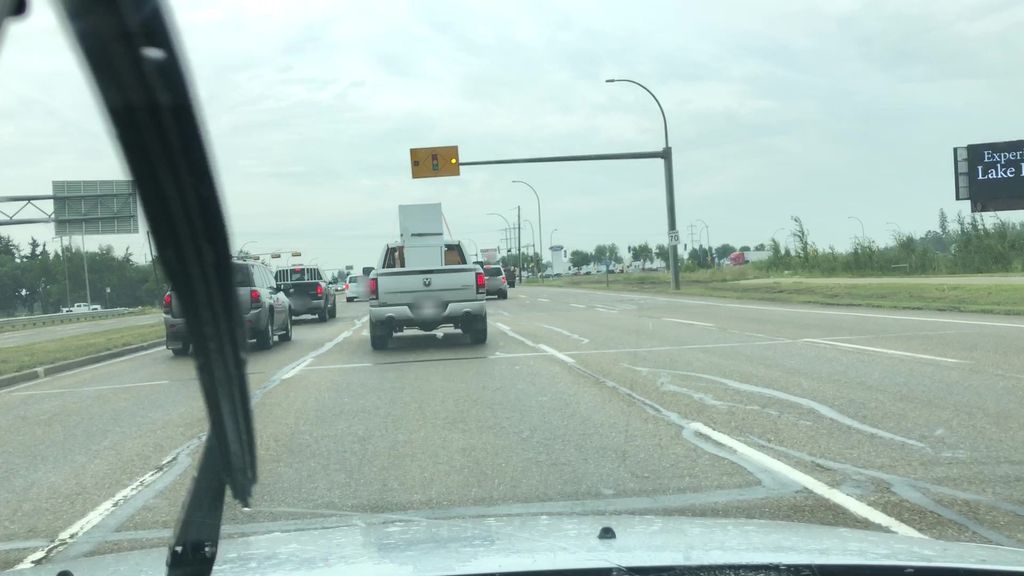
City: edmonton